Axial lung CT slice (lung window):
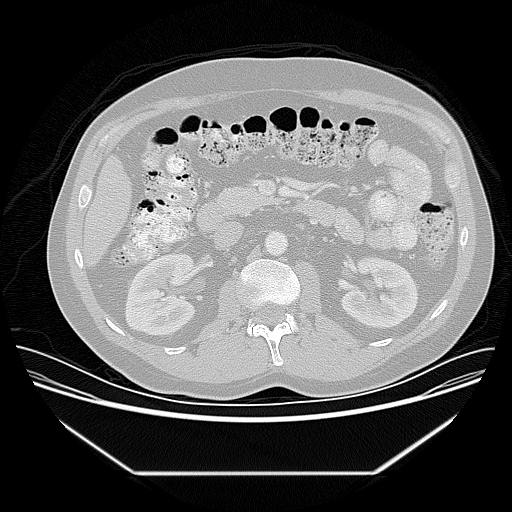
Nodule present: no